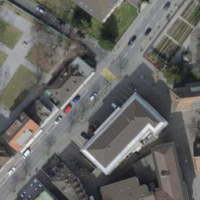
EUNIS habitat code: 54
Species observed at this site:
Parus major
Passer domesticus